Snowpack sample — Snodgrass Mountain, Crested Butte, Colorado (2/4/25, 12:06 PM MST)
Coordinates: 38.923, -106.968
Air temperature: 35 °F
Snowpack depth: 80 cm
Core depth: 50 cm
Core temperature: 30.2 °F
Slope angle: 14°, slope face: 78°
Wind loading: low
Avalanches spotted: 0
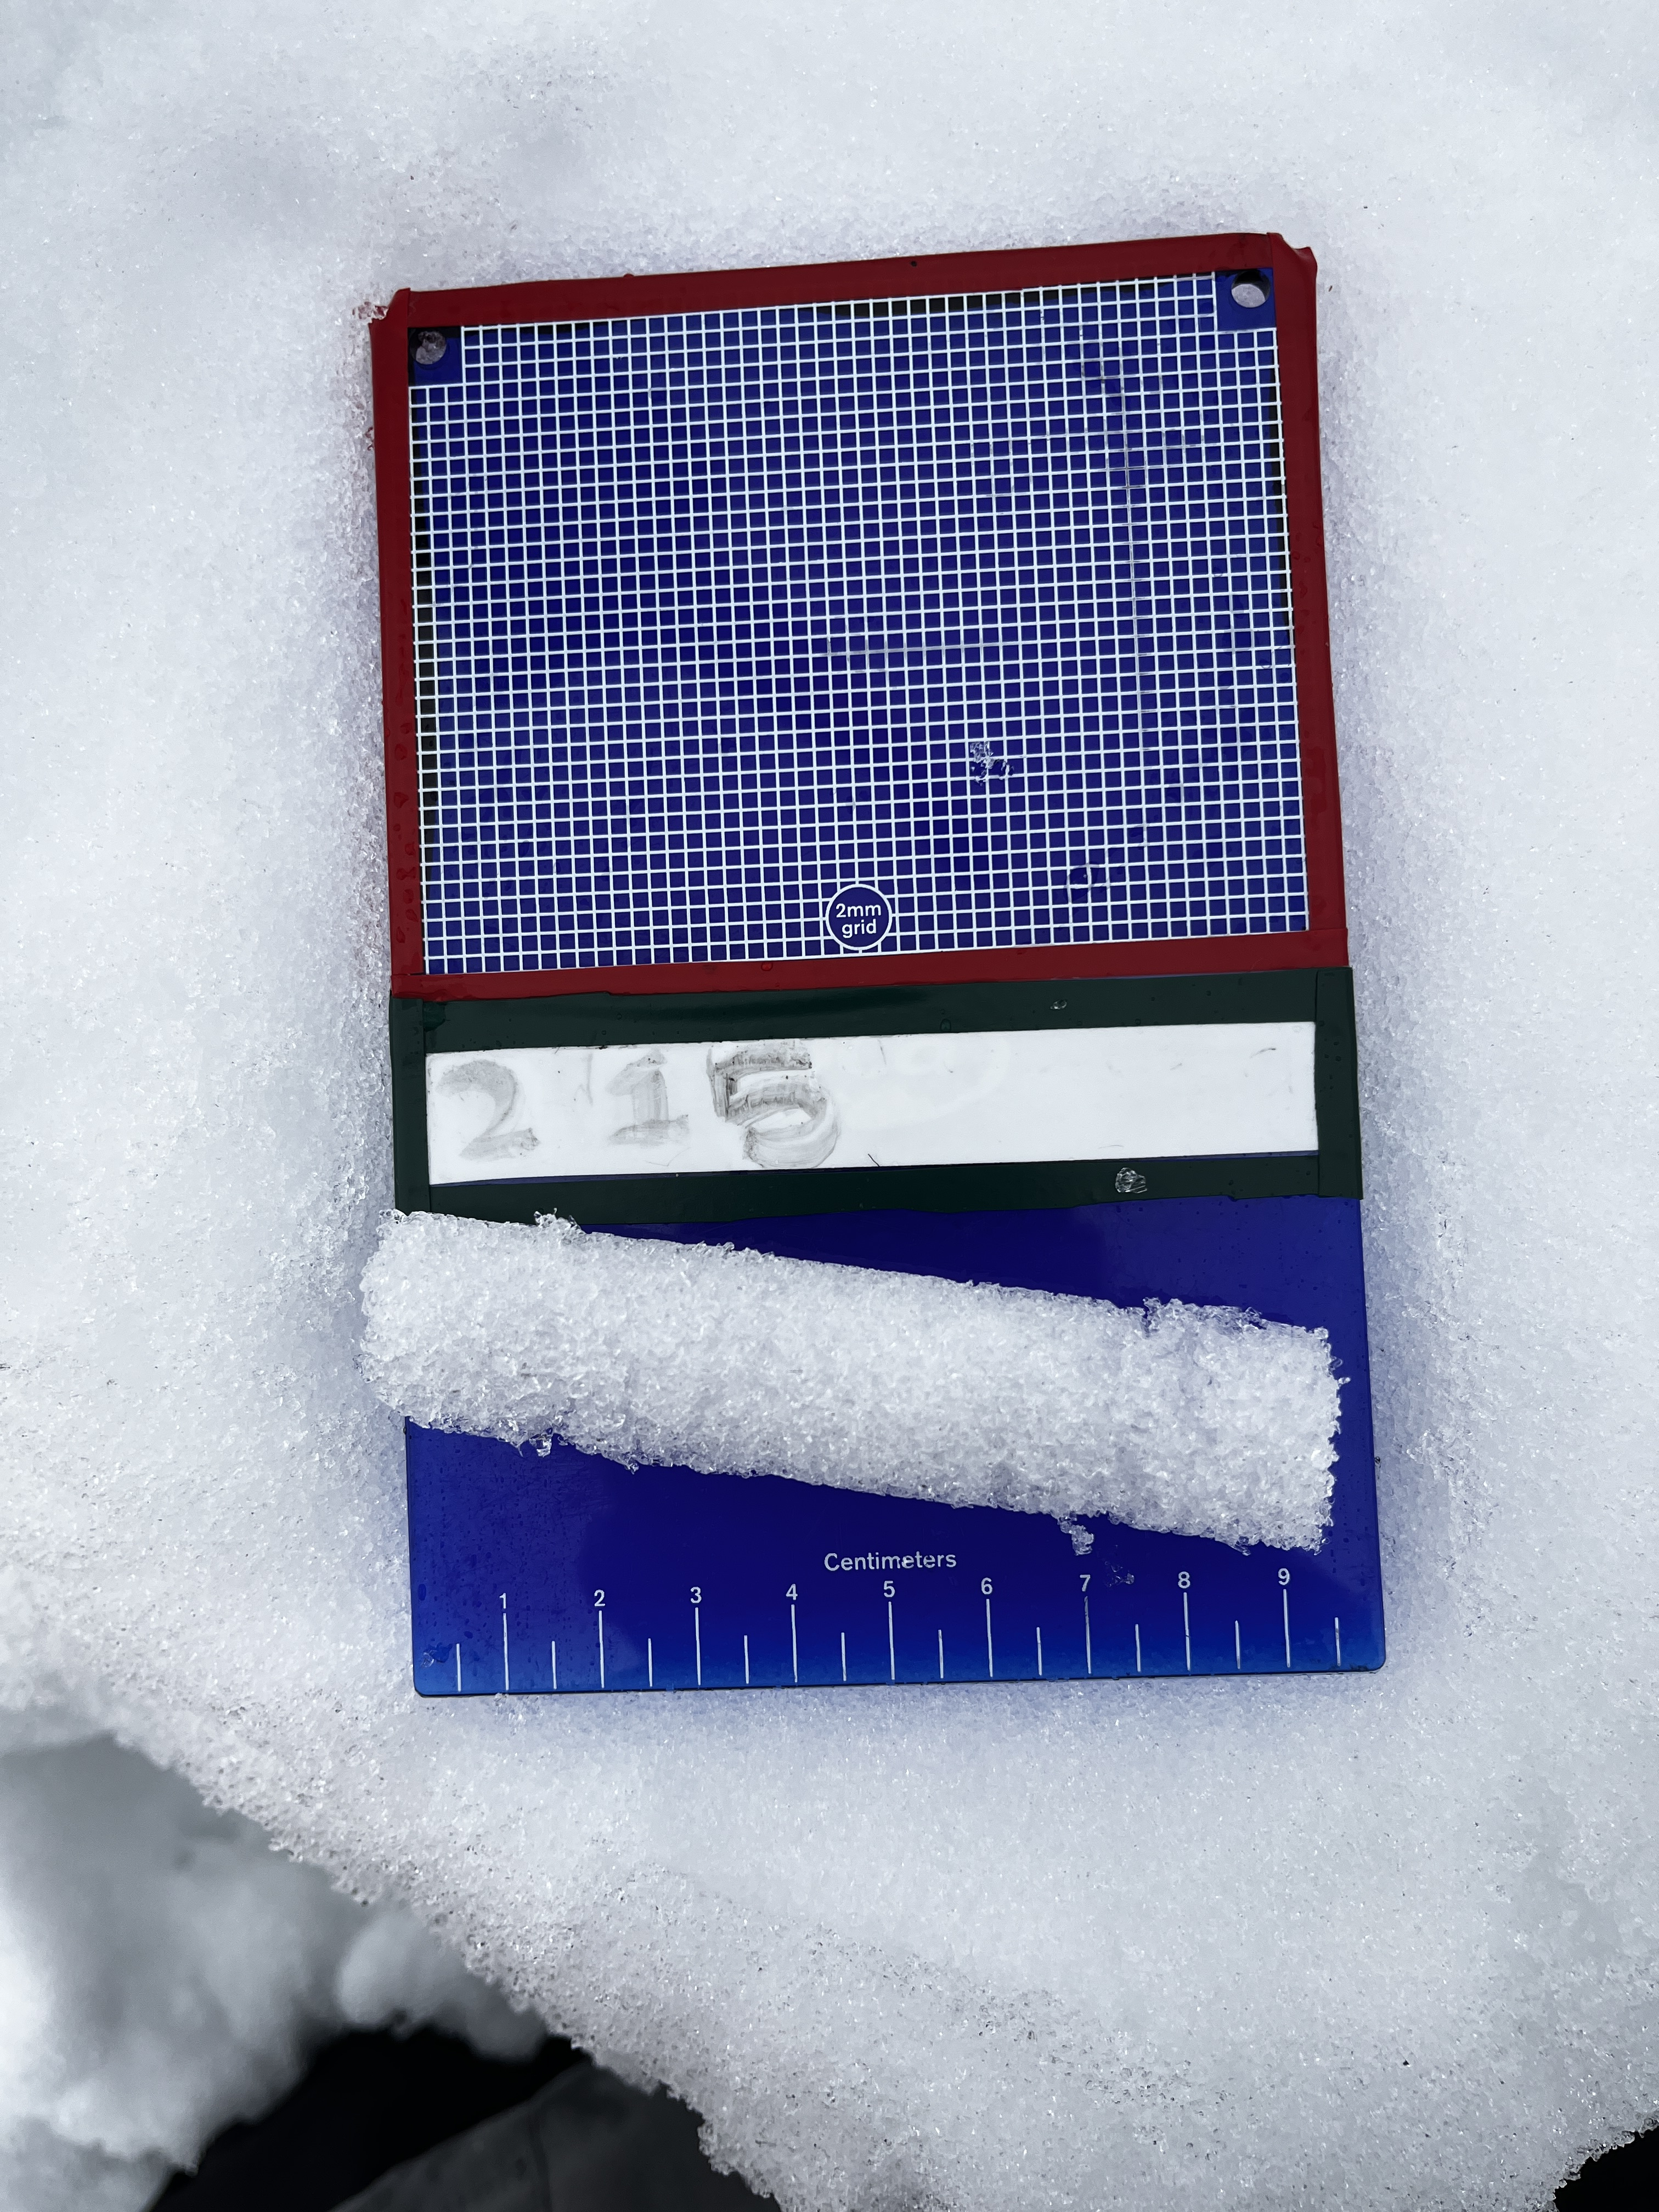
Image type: crystal_card
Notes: No avalanches nearby, unusually warm weather for the last month reported by residents, Collected 25 yards from treeline